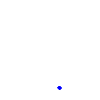
Particle: kaon